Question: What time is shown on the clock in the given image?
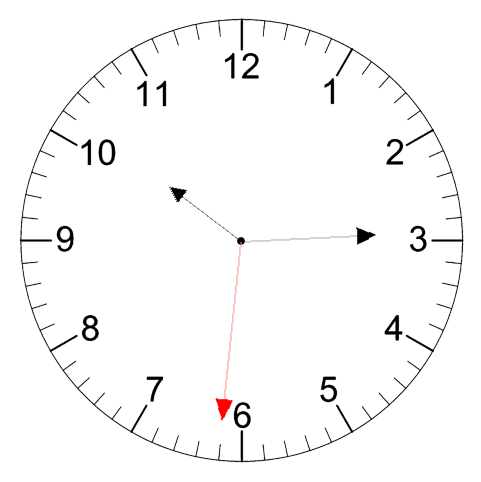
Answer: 10:14:31